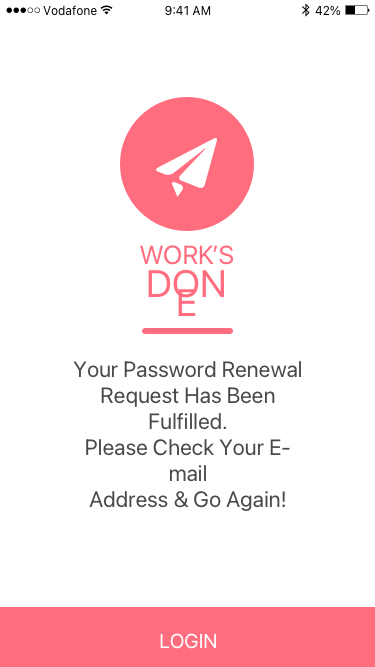
Text in this UI design:
Your Password Renewal Request Has Been Fulfilled. Please Check Your E-mail
Address & Go Again!
WORK’S
DONE
LOGIN